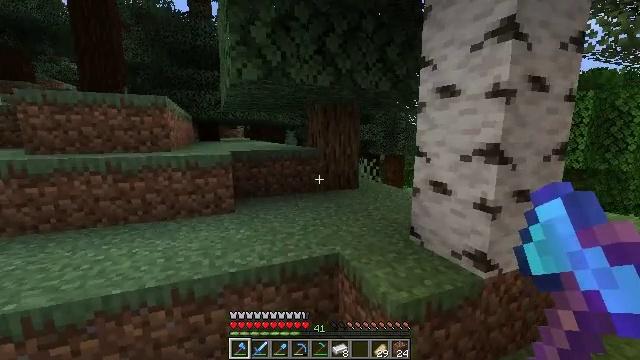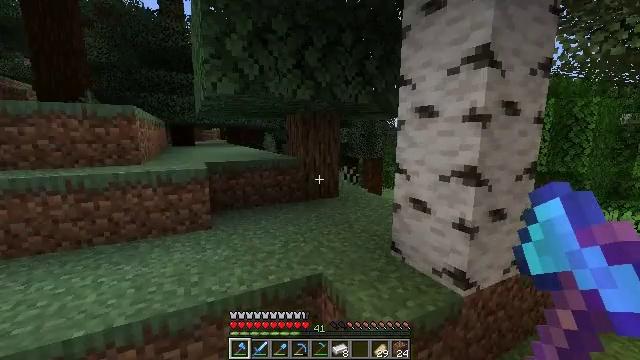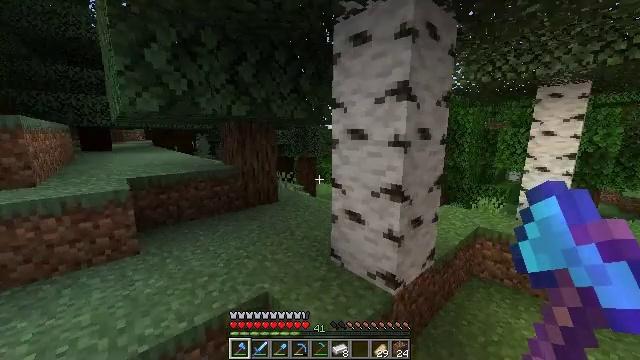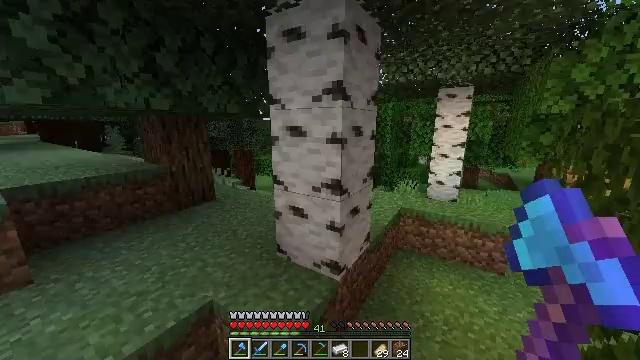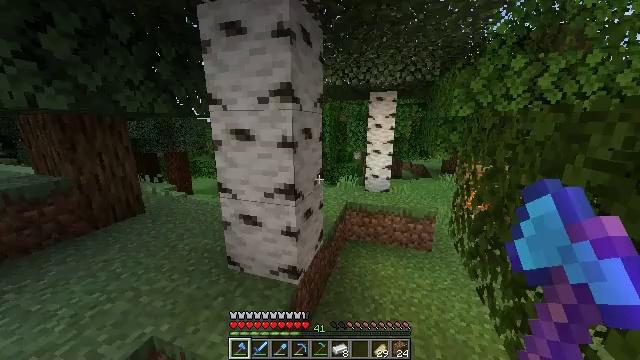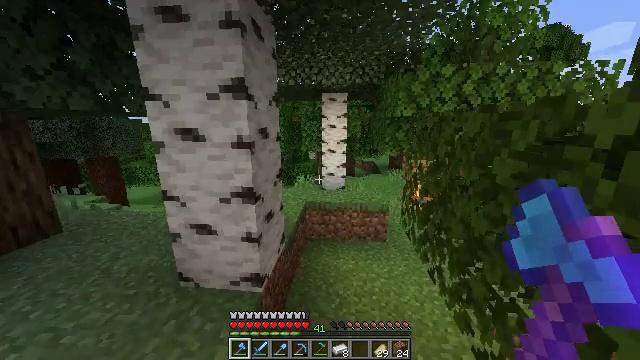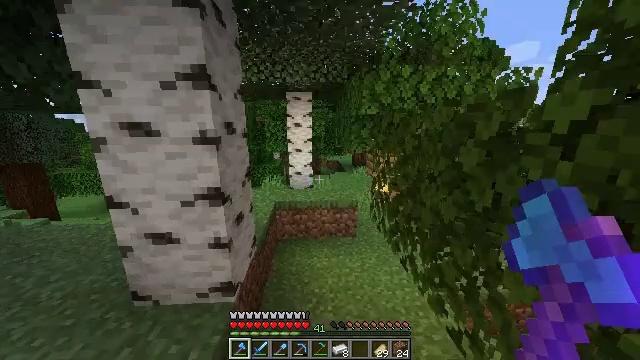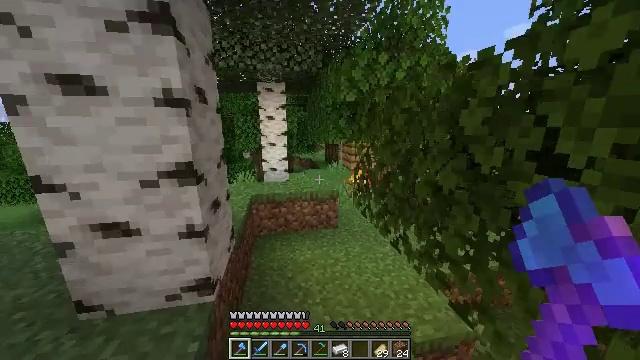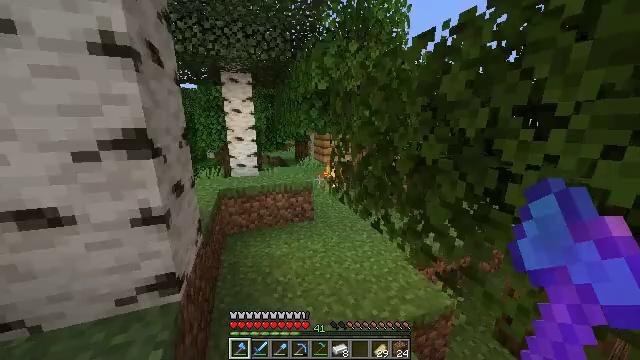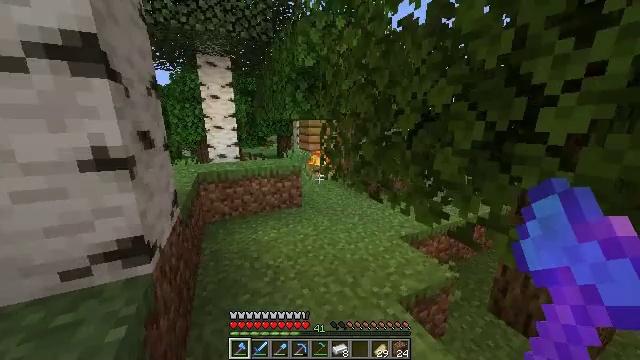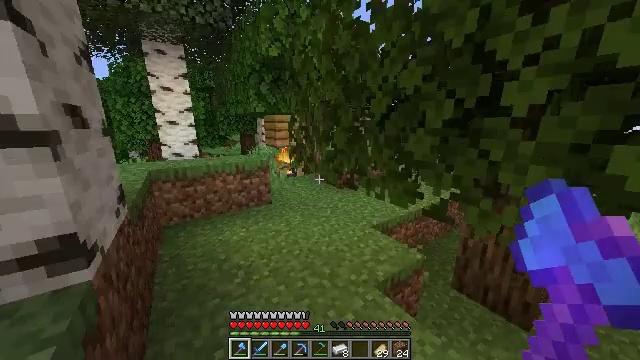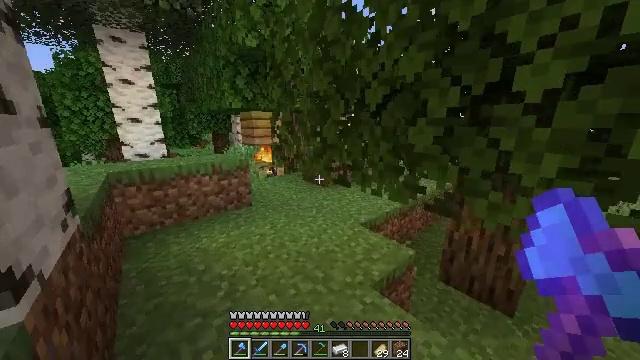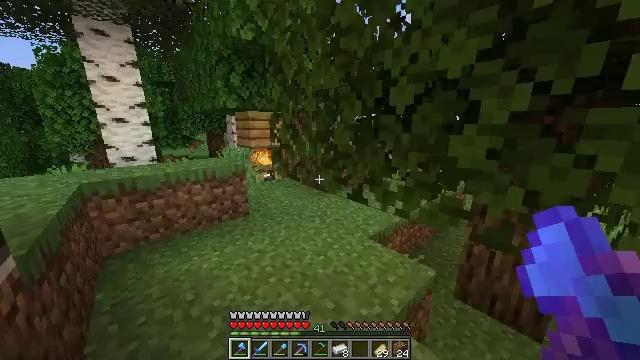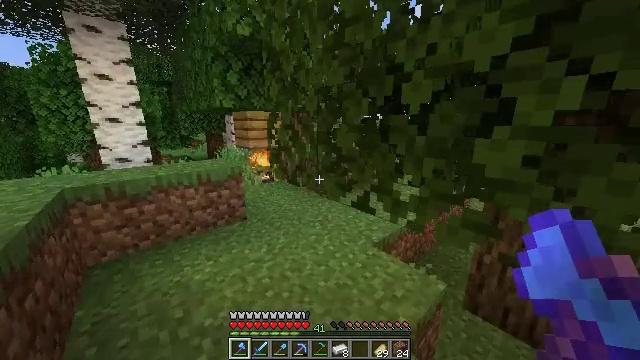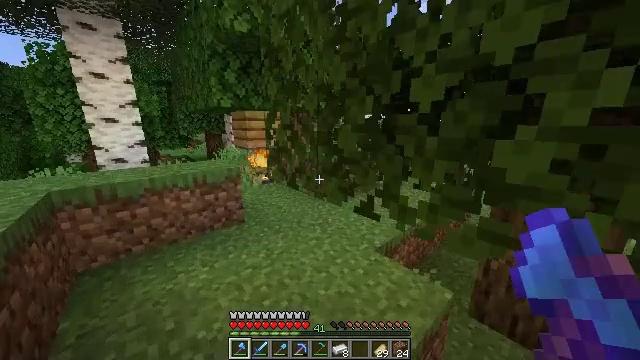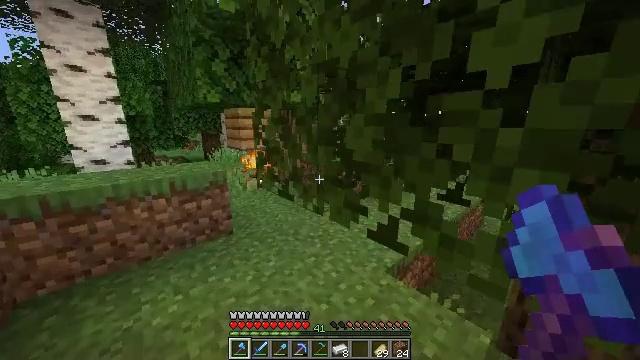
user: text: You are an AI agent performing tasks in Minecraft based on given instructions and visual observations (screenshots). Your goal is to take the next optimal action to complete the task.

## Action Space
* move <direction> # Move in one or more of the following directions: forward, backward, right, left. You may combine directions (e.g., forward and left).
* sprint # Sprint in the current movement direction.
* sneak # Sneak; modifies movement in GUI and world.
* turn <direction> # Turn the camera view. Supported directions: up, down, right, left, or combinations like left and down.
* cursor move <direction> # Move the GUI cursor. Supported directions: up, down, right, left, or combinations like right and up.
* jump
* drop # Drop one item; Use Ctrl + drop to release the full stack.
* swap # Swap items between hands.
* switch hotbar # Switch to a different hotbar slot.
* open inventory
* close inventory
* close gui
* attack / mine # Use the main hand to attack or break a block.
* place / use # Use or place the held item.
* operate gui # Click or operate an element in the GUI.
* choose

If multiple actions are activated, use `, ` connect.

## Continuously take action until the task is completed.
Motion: motion action
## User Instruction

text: Clear the sweet berry bush to collect the sweet berries.
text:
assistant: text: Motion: move forward, sprint, turn right, jump
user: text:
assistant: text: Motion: move forward, sprint, turn right and down, jump
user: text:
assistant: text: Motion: move forward, sprint, turn right and down, jump
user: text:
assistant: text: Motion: move forward, turn right, jump
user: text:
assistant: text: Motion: move forward, turn right, jump
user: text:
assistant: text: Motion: move forward, turn right, jump
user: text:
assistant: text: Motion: move forward, turn right, jump
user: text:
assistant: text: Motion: move forward, turn right
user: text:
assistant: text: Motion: move forward, turn right
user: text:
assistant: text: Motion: move forward, turn right
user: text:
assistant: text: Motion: move forward, turn right
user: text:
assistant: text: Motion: move forward, turn right
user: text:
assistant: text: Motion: move forward
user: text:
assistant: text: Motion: move forward
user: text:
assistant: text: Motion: move forward
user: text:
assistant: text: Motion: move forward, turn left and up
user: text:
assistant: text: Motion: move forward, turn left
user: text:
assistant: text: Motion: move forward, sprint, turn left
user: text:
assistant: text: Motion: move forward, sprint
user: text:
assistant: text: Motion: move forward, sprint
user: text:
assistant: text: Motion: move forward
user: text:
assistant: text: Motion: move forward
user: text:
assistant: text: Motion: move forward
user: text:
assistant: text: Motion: move forward, turn left
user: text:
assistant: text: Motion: move forward, turn left
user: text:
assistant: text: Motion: move forward, turn left
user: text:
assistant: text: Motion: move forward, turn left
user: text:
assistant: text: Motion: move forward, turn left, jump
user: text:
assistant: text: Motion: move forward, jump
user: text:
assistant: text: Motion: move forward, jump